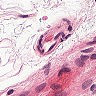
Metastatic tissue present: no